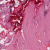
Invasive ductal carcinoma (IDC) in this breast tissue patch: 0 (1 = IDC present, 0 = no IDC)